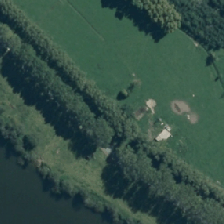
Land cover: deciduous_hardwood